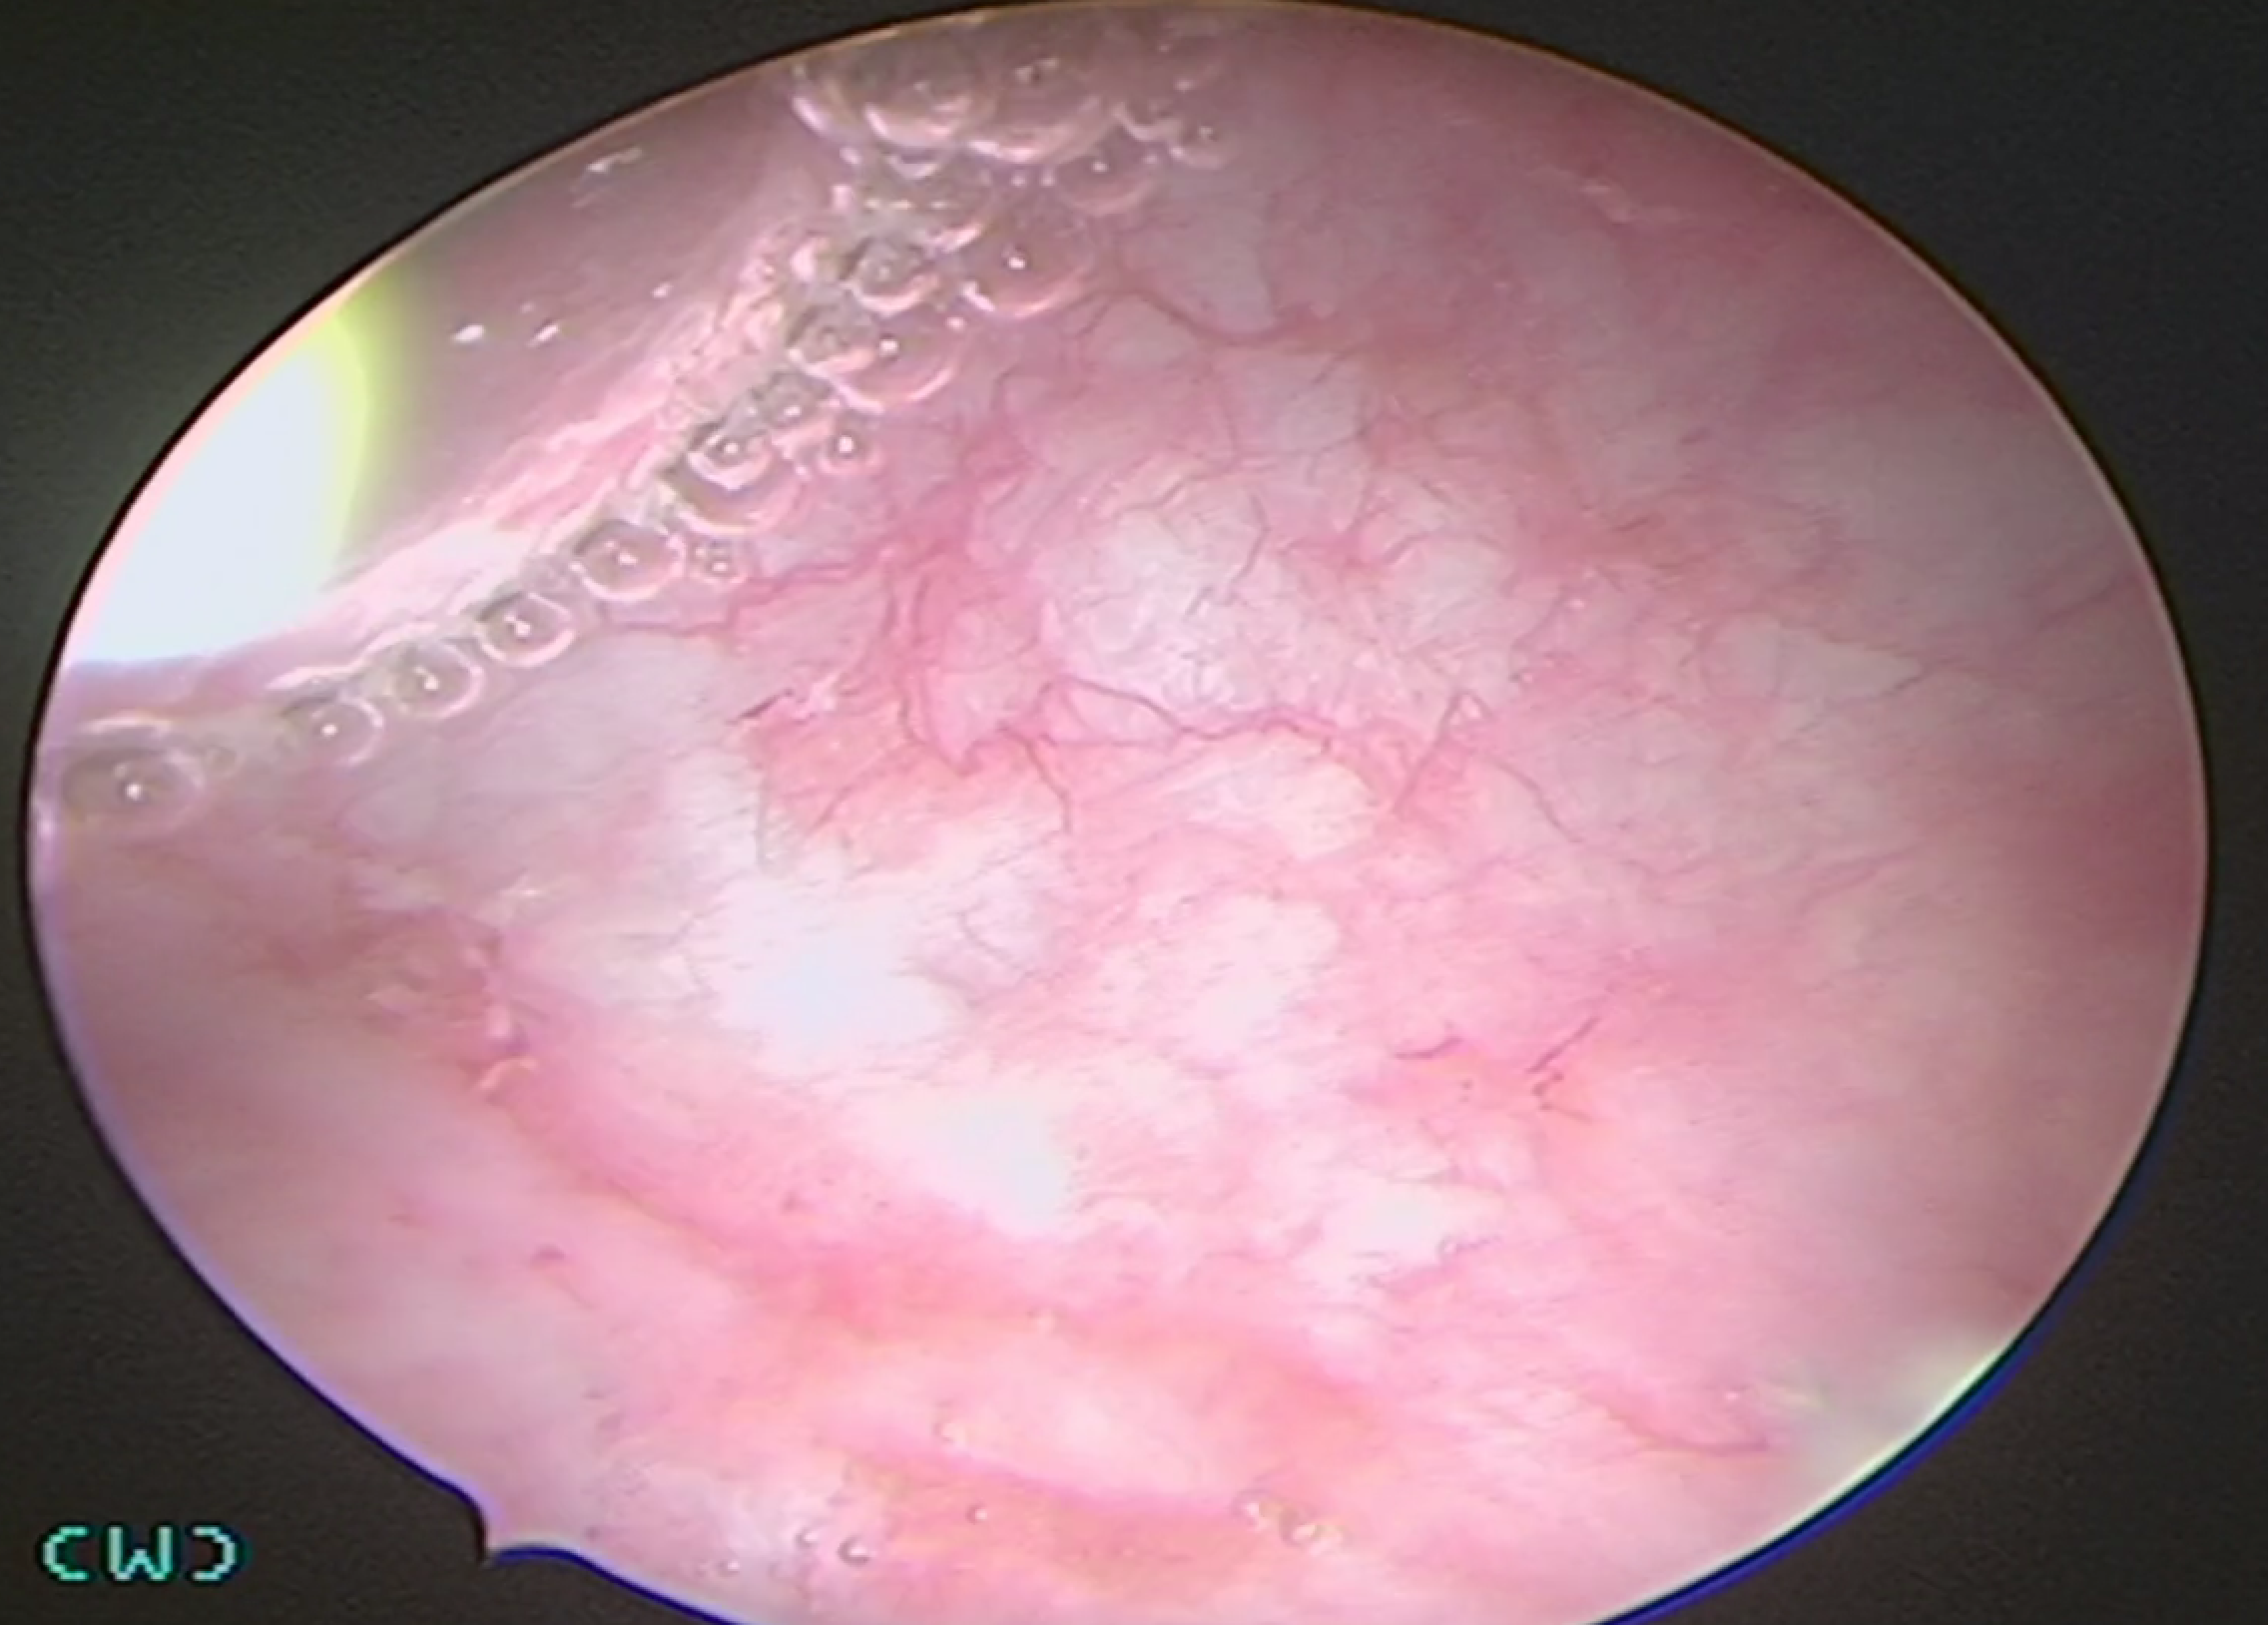
Modality: WLC
Class: Malignant
Subclass: HighGradePapillary
Lesion: L3
Stage: Ta
Morphology: Non-papillary
Bladder cancer association: Yes